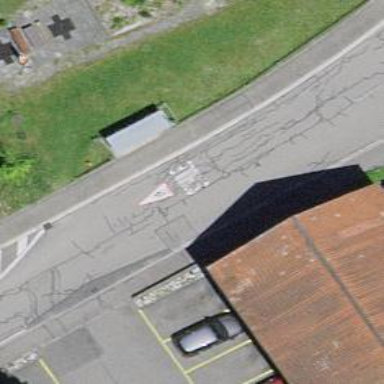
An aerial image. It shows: Public transport stop position.